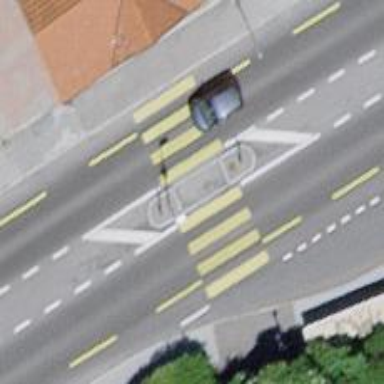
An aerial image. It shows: Uncontrolled pedestrian crossing with zebra markings and island.